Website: apple
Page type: billing-address
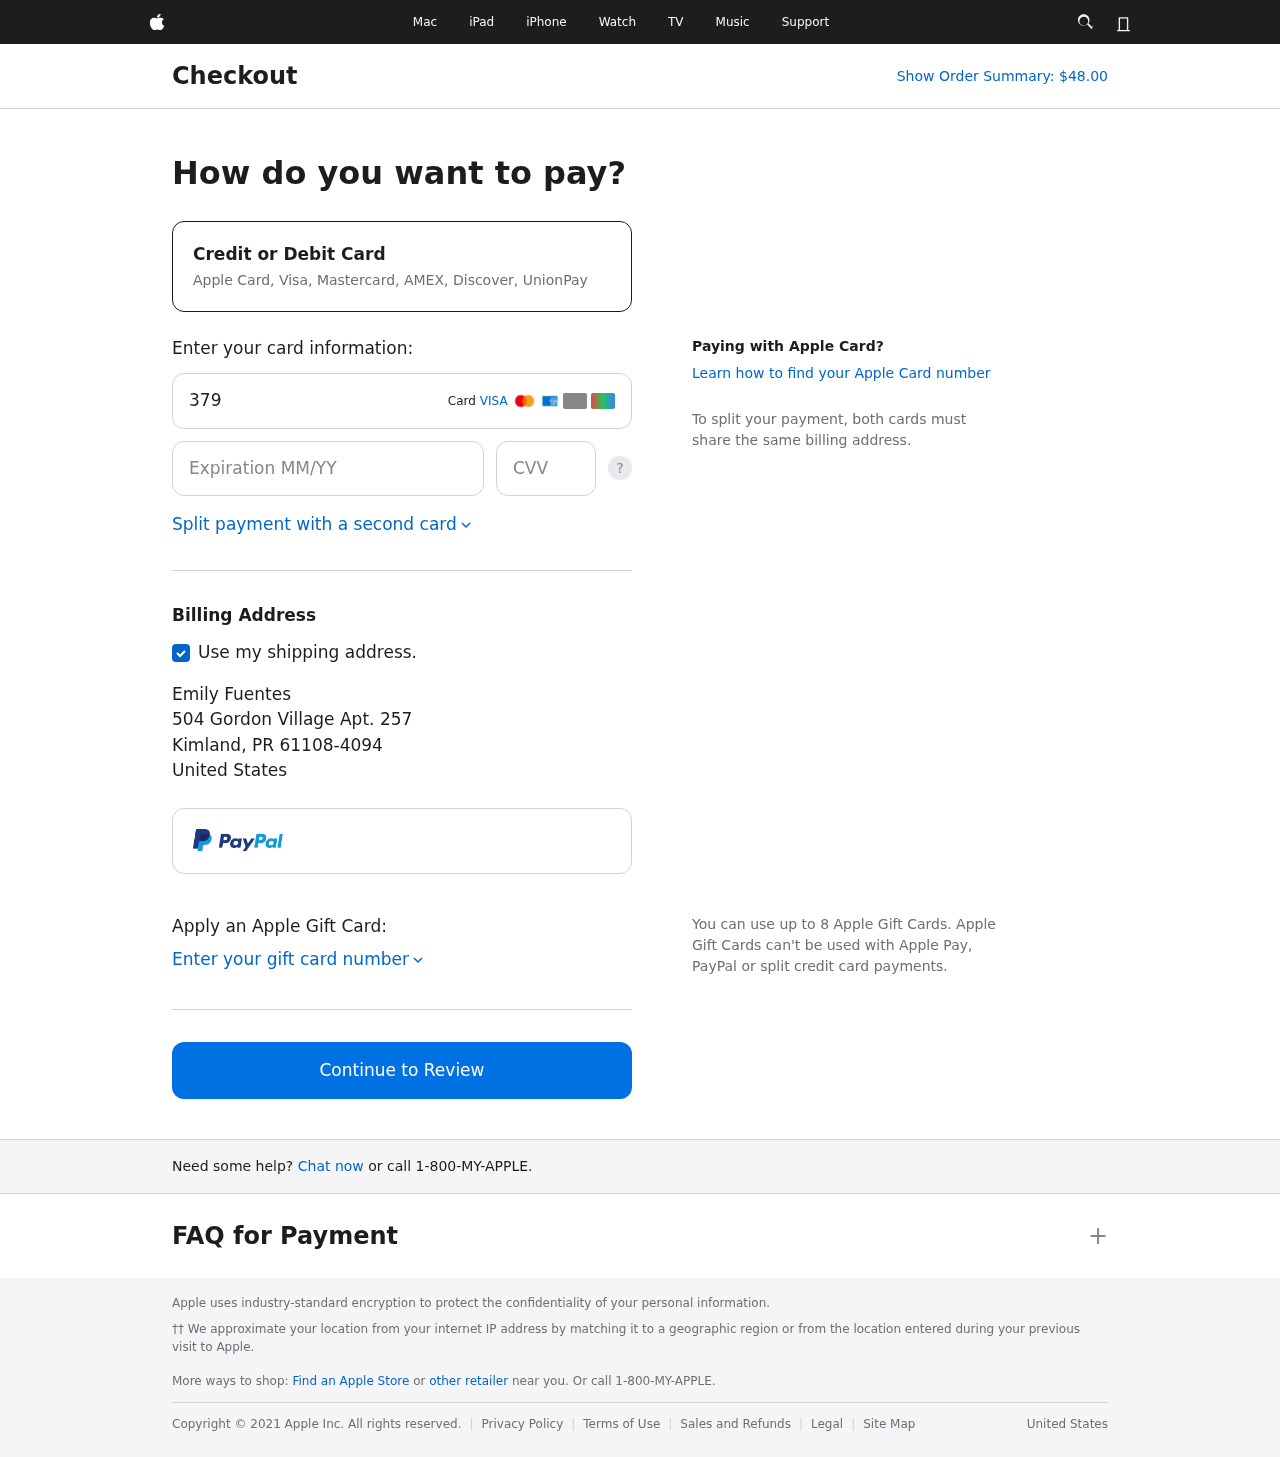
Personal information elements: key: PII_CARD_CVV
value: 5707
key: PII_CARD_EXPIRY
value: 04/30
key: PII_CARD_NUMBER
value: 3799 6693 9356 825
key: PII_CITY
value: Kimland
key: PII_COUNTRY
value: United States
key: PII_FULLNAME
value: Emily Fuentes
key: PII_POSTCODE_FULL
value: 61108-4094
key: PII_STATE_ABBR
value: PR
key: PII_STREET
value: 504 Gordon Village Apt. 257
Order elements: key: ORDER_TOTAL
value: Show Order Summary: $48.00